Question: I had movies outside my app the workded fine. And I used to load them with:
'''
mediaElement.Source = new Uri(String.Format("file:///{0}/../Movies/" + mov, Directory.GetCurrentDirectory()));
'''
But now I have added the movies to my project because I wish export single EXE at the end. So I added them here:

And now I use:
'''
mediaElement.Source = new Uri(@"pack://application:,,,/Shamir Temp;component/Videos/" + mov);
'''
But it not seems to work! Any one maybe knows why?
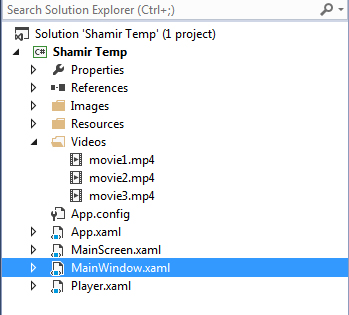
Answer: You cannot play media from resource file, you have to make it as a content and copy always to output directory.
Quote under Remarks section of <URL>:
> When distributing media with your application, you cannot use a media
file as a project resource. In your project file, you must instead set
the media type to Content and set CopyToOutputDirectory to
PreserveNewest or Always.